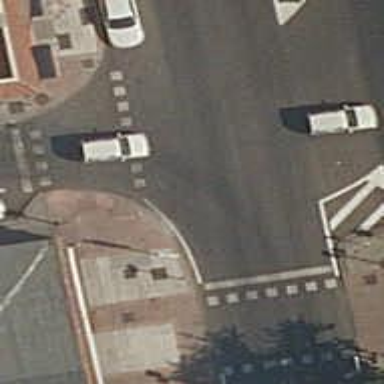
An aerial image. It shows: Road with traffic signals.